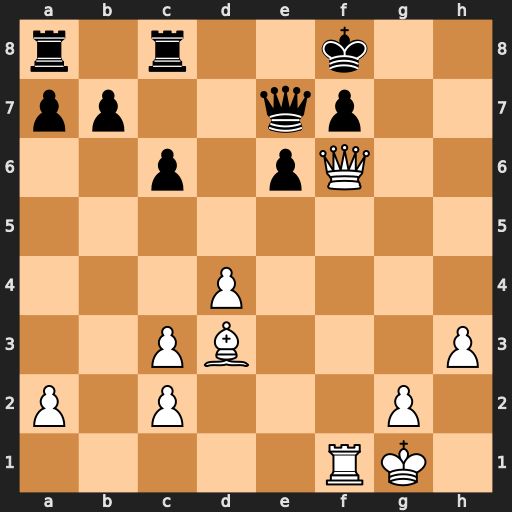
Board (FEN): r1r2k2/pp2qp2/2p1pQ2/8/3P4/2PB3P/P1P3P1/5RK1
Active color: w
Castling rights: -
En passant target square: -
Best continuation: Qh8#